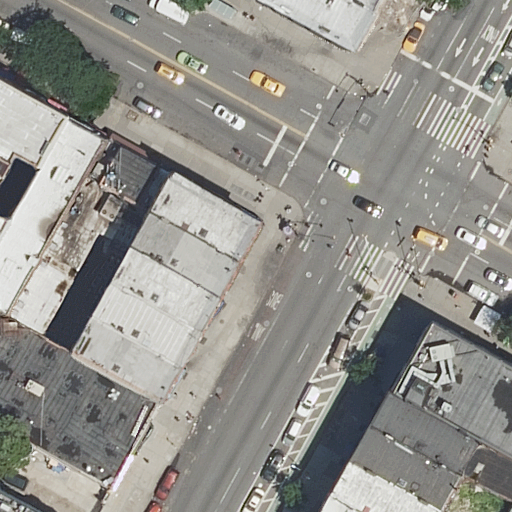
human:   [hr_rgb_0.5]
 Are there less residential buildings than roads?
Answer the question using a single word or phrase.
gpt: no

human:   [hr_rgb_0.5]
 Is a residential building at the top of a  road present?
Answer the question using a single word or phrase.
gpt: yes

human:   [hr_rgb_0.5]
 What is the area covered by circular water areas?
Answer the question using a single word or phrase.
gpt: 0m2

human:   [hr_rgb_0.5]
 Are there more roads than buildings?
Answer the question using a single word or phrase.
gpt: no

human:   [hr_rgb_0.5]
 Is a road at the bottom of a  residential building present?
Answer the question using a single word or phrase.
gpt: yes

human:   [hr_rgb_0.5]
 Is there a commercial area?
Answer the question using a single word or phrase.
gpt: no

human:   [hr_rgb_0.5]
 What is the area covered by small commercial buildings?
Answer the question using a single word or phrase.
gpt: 0m2

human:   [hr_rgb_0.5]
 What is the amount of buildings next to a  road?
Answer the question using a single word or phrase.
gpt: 20

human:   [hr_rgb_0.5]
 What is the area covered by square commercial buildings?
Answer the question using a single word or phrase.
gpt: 0m2

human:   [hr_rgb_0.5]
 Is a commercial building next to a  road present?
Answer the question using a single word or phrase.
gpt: no

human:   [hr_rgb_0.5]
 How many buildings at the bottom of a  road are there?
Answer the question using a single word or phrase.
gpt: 17

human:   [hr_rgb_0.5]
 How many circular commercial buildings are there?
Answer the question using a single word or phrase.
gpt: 0

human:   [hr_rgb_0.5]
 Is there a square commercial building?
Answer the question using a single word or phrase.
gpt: no

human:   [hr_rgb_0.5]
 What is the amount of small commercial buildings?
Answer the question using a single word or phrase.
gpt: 0

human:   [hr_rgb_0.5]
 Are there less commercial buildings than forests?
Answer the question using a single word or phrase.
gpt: no

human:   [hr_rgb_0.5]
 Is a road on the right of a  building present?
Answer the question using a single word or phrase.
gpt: yes

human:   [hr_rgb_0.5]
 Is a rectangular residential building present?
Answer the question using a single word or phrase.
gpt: yes

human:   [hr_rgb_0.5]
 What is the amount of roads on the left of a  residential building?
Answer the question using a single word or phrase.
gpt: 2

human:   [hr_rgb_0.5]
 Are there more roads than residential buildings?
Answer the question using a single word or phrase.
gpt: no

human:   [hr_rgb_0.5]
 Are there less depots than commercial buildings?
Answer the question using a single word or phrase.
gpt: no

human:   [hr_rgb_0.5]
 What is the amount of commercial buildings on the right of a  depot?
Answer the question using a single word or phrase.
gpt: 0

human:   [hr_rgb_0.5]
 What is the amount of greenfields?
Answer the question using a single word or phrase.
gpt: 0

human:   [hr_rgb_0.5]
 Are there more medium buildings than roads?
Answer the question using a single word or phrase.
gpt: yes

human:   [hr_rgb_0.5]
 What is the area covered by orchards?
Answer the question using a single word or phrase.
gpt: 0m2

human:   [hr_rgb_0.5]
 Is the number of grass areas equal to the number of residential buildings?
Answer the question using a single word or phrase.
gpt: no

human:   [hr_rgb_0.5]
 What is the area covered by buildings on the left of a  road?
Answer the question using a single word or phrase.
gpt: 2781m2

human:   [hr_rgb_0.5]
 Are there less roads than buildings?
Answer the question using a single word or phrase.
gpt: yes

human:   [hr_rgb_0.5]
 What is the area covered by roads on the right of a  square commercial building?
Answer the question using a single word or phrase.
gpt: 0m2

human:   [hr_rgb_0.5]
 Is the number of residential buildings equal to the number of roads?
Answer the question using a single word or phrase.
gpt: no

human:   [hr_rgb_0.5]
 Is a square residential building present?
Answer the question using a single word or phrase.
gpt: no

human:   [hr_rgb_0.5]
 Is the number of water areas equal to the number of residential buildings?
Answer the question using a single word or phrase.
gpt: no

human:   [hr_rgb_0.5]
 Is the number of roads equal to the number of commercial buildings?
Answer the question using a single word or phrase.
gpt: no

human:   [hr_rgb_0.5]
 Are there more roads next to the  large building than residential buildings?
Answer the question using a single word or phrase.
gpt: no

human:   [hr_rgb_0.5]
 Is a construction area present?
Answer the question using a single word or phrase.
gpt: no

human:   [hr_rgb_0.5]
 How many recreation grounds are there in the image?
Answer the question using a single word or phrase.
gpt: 0

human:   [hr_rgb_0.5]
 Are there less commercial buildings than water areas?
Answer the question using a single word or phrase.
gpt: no